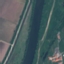
Label: River